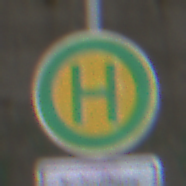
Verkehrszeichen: Haltestelle
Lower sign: ZeitangabenMitBeschraenkungAufWochentage5
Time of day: MorningAfternoon
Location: Outdoor (Suburban)
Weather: PartlyCloudy
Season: NotSpecified
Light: Natural